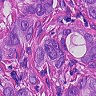
Metastatic tissue present: yes